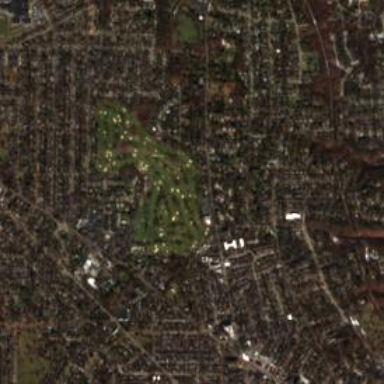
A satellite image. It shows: Golf course surrounded by greenery.